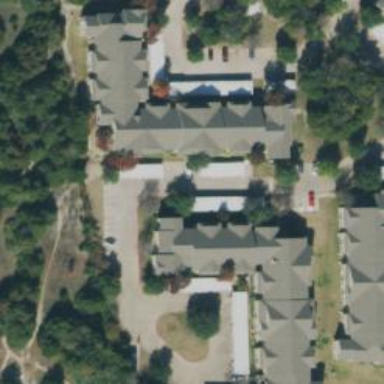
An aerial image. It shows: Image showing building with apartments.